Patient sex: F
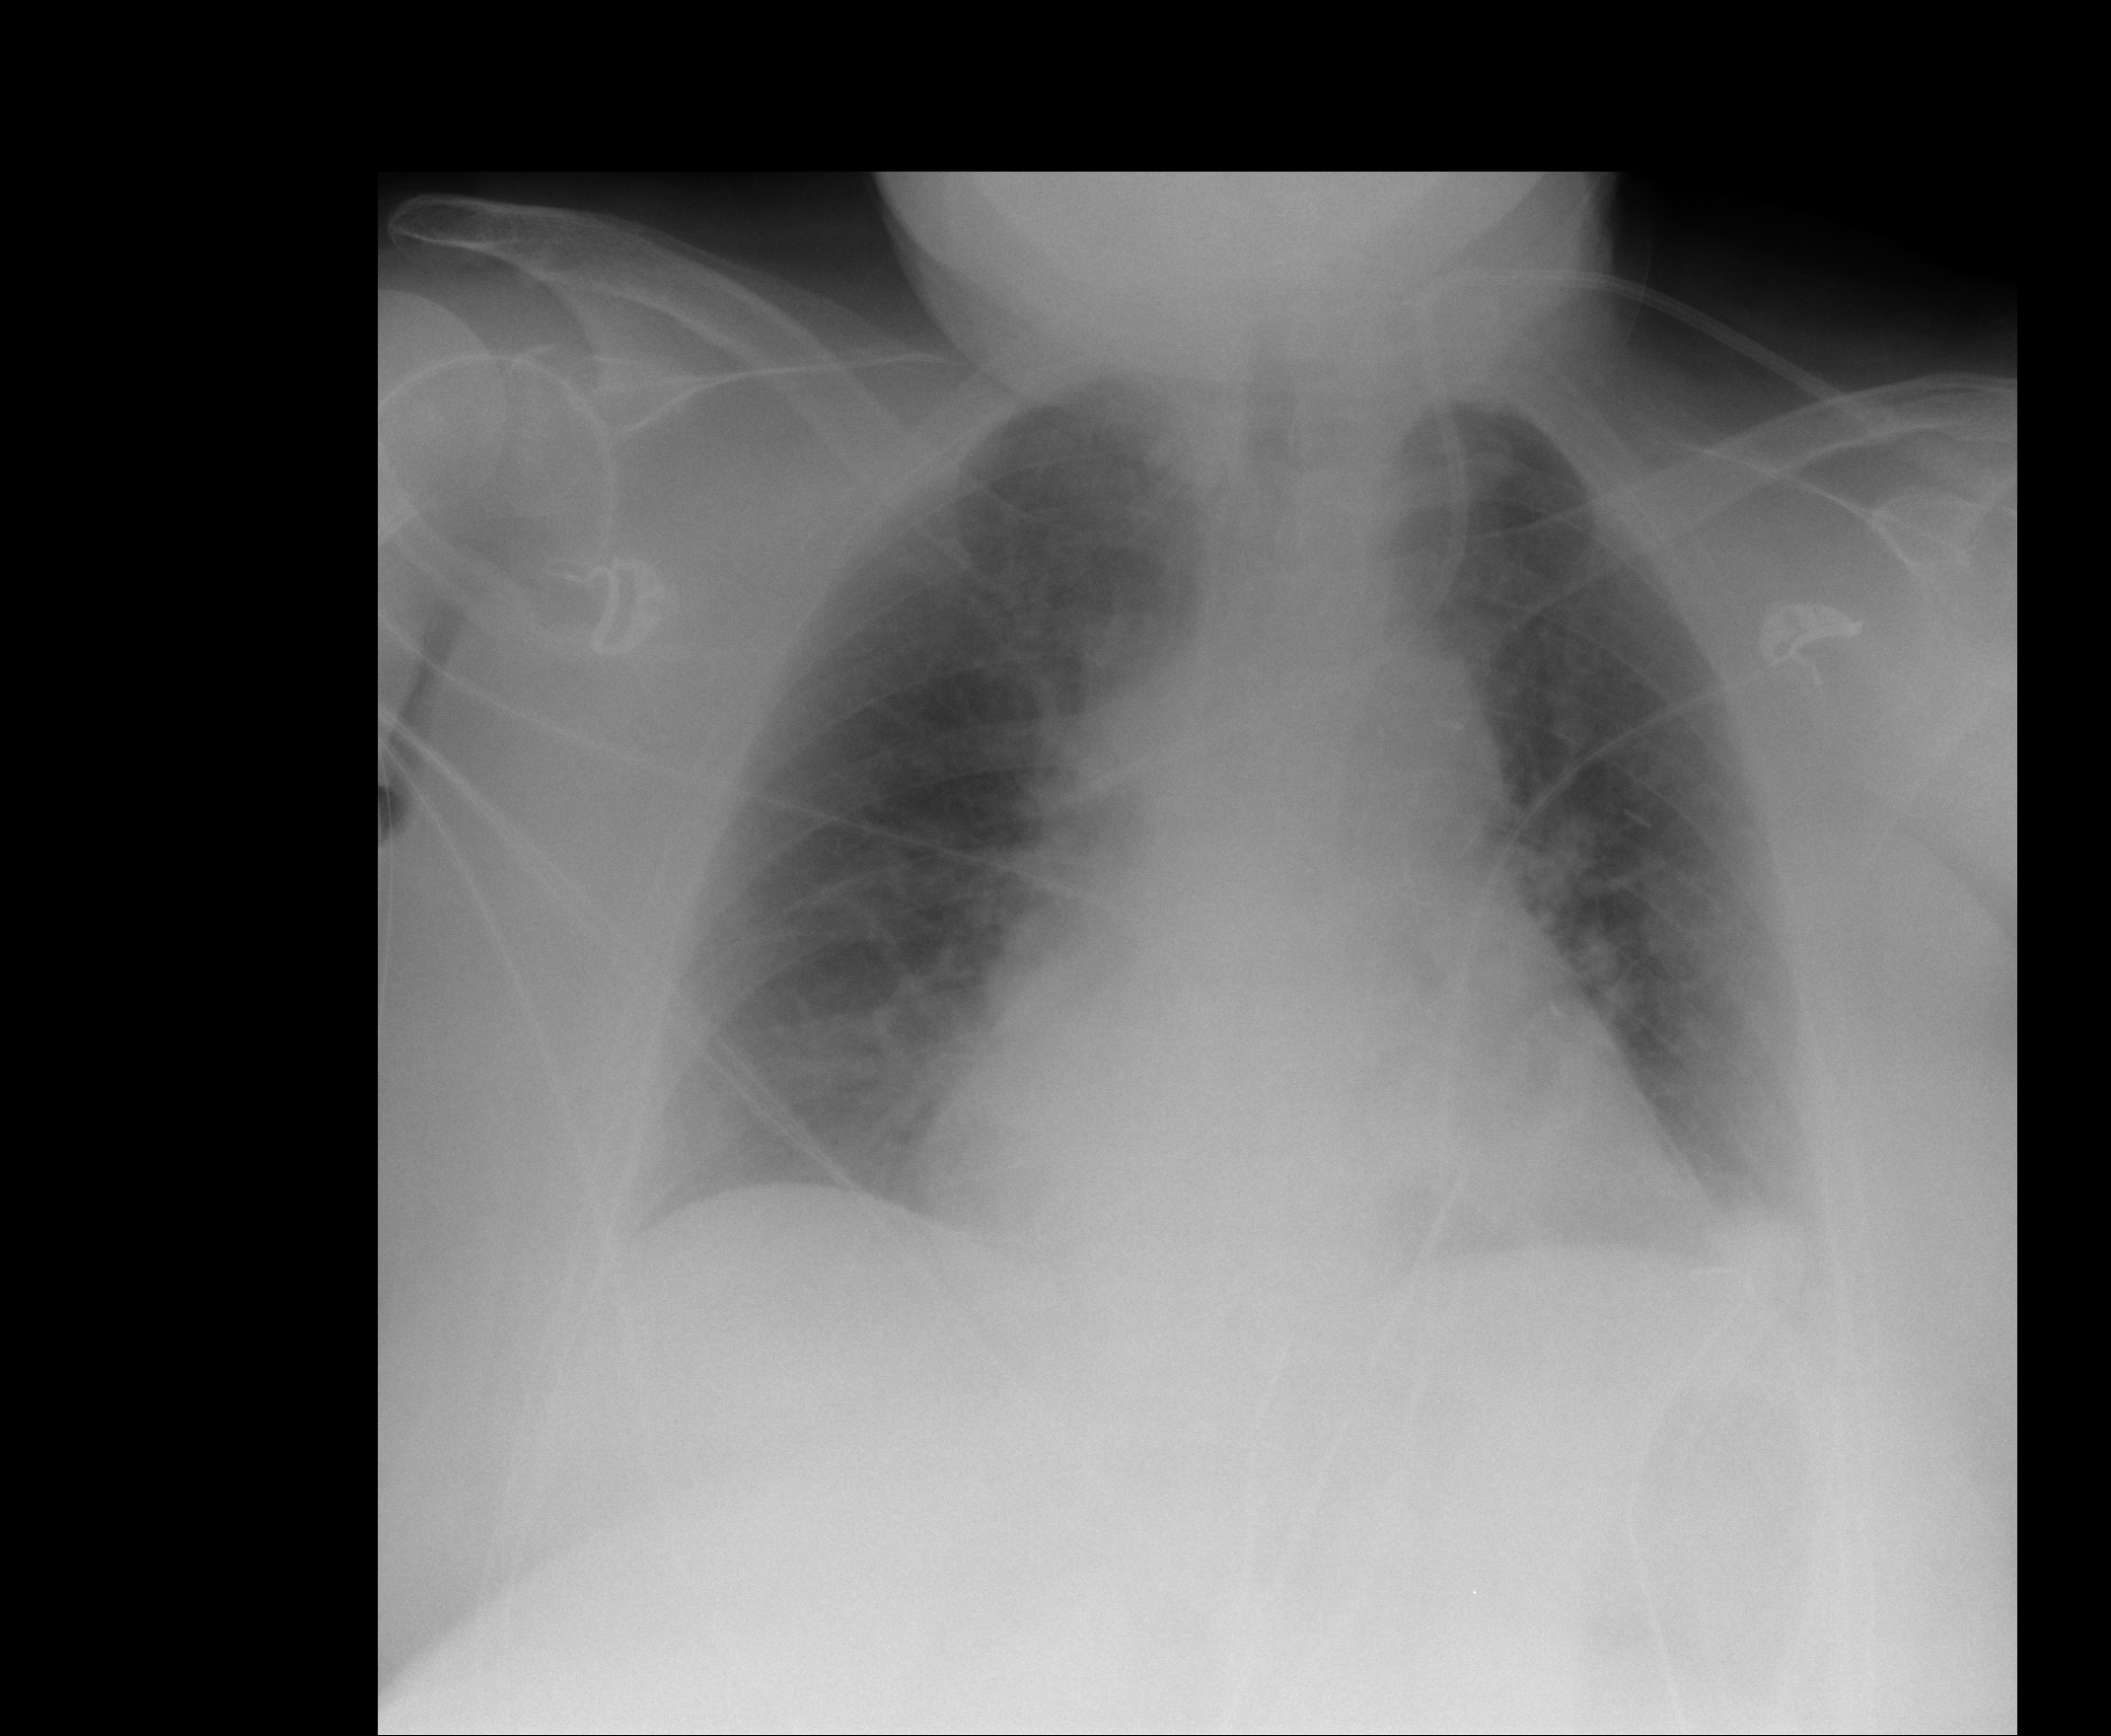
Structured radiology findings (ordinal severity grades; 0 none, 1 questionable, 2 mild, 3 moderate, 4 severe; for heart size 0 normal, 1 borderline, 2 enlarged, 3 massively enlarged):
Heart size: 2
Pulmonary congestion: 2
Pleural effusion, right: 0
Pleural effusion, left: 1
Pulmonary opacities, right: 0
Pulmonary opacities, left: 0
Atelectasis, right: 1
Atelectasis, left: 2